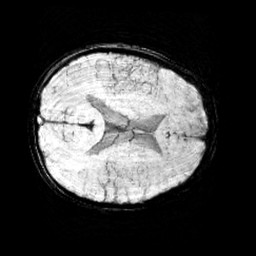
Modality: minIP
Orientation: axial
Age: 9
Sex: male
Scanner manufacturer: siemens
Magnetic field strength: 3 T
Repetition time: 0.027 s
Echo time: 0.02 s